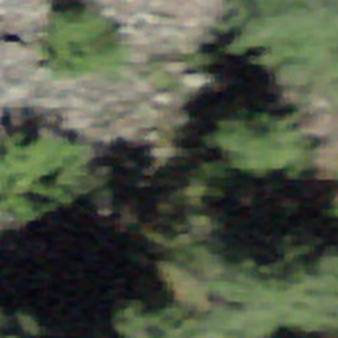
Label: other